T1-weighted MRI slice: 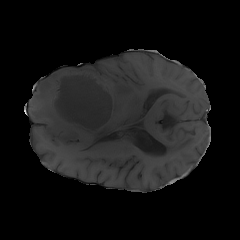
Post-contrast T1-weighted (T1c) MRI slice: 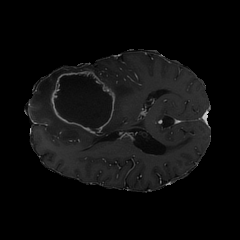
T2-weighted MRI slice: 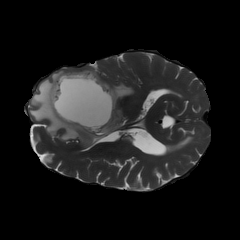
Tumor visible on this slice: yes